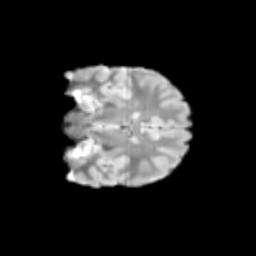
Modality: T2w
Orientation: coronal
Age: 11
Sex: female
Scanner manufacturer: siemens
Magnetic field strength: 3 T
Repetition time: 3.8 s
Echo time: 0.07 s